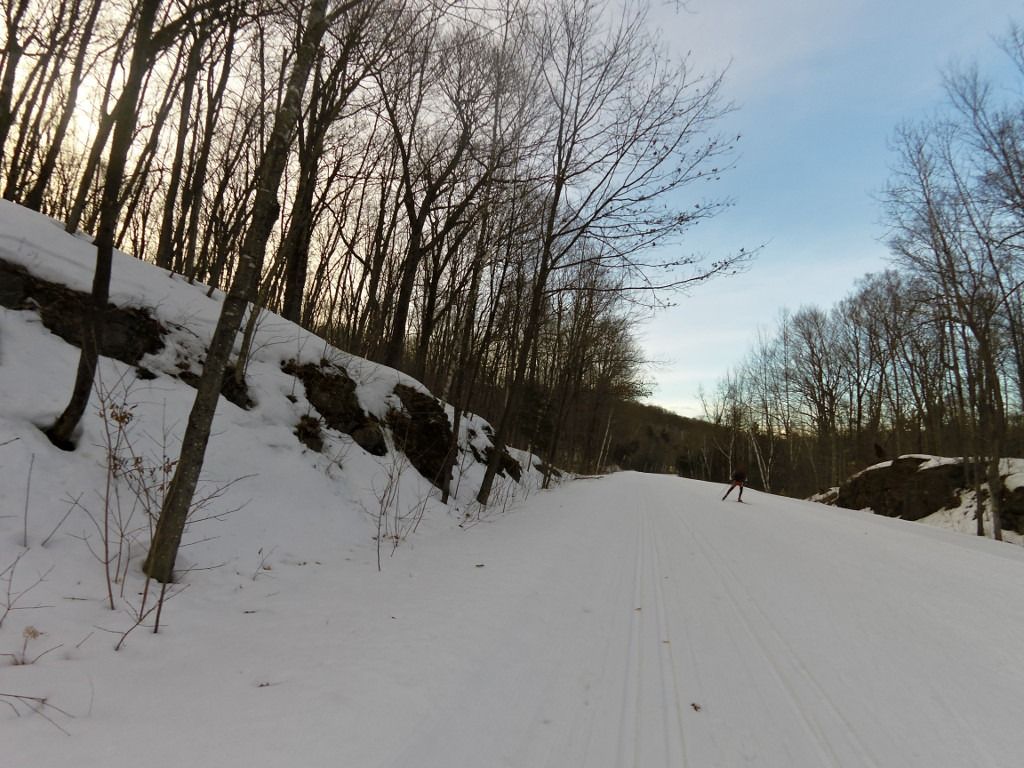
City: ottawa-gatineau